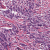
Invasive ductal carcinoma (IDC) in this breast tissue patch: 1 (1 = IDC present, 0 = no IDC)